Question: Is it possible to print on the top or buttom of each candle the value like the % ? Like this one (just the %)

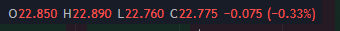
Answer: Calculate the price change in percentage then use the 'label.new()' function to create your labels.
'''
//@version=5
indicator("My script", overlay=true, max_labels_count=500)
per = ((close-close[1]) / close[1]) * 100
per_s = str.format("{0,number,#.##}", per)
label.new(bar_index, high, per_s)
'''
<URL>